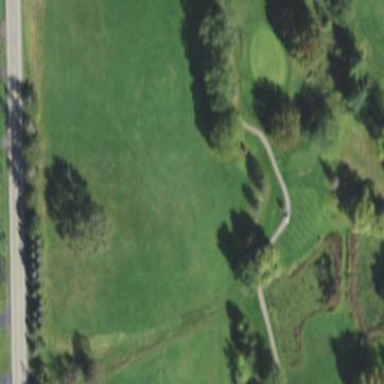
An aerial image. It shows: Grassy area designated for driving range golf.